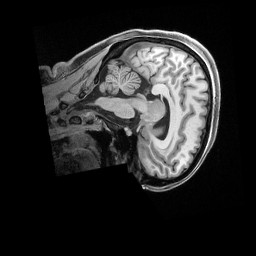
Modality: T1w
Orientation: sagittal
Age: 28
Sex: female
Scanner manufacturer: siemens
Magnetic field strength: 3 T
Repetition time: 2.5 s
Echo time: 0.00296 s